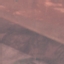
Land use / land cover: AnnualCrop